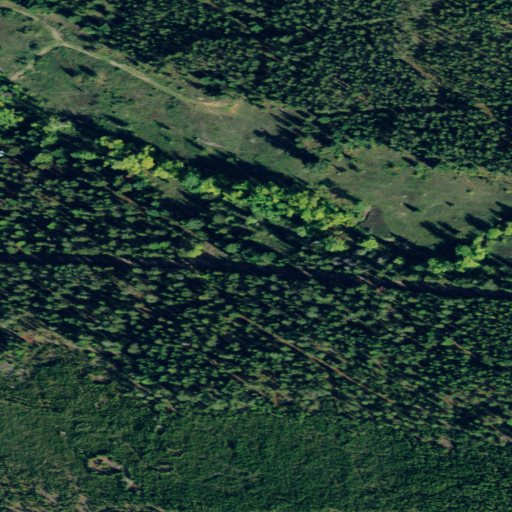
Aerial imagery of plain(s) in Montana named Cyclone Park containing evergreen forest and shrub